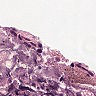
Metastatic tissue present: no